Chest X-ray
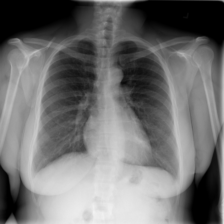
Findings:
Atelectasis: negative
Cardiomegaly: negative
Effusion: negative
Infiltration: negative
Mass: negative
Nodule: negative
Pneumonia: negative
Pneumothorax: negative
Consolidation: negative
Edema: negative
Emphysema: negative
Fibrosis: negative
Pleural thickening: negative
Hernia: negative